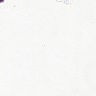
Metastatic tissue present: no